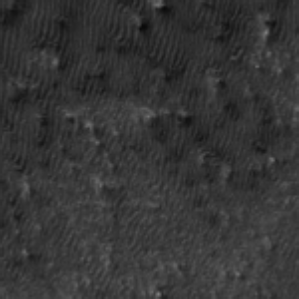
Label: frost